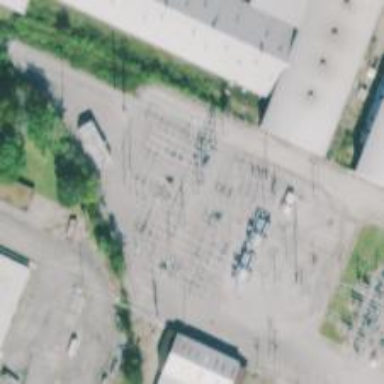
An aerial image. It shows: Power substation.